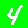
Digit: 4